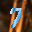
Label: 7